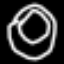
Label: donut